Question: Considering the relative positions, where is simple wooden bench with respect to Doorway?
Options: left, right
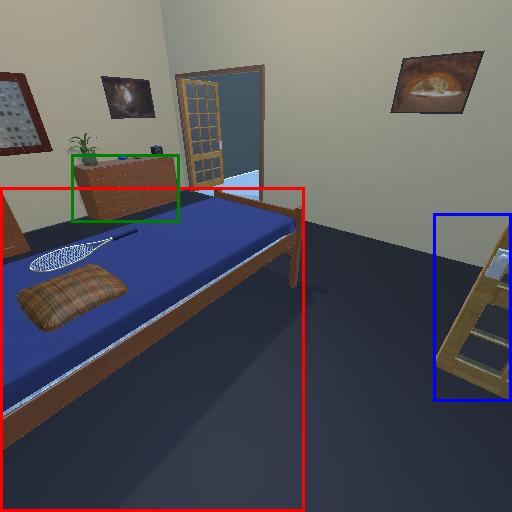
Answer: left